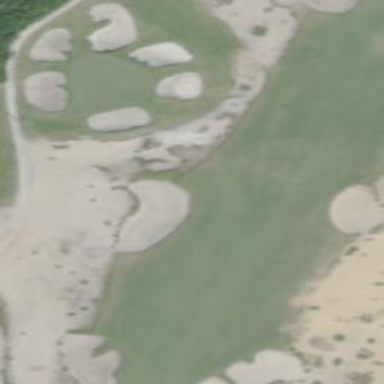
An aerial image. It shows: Golf fairway surrounded by grass.